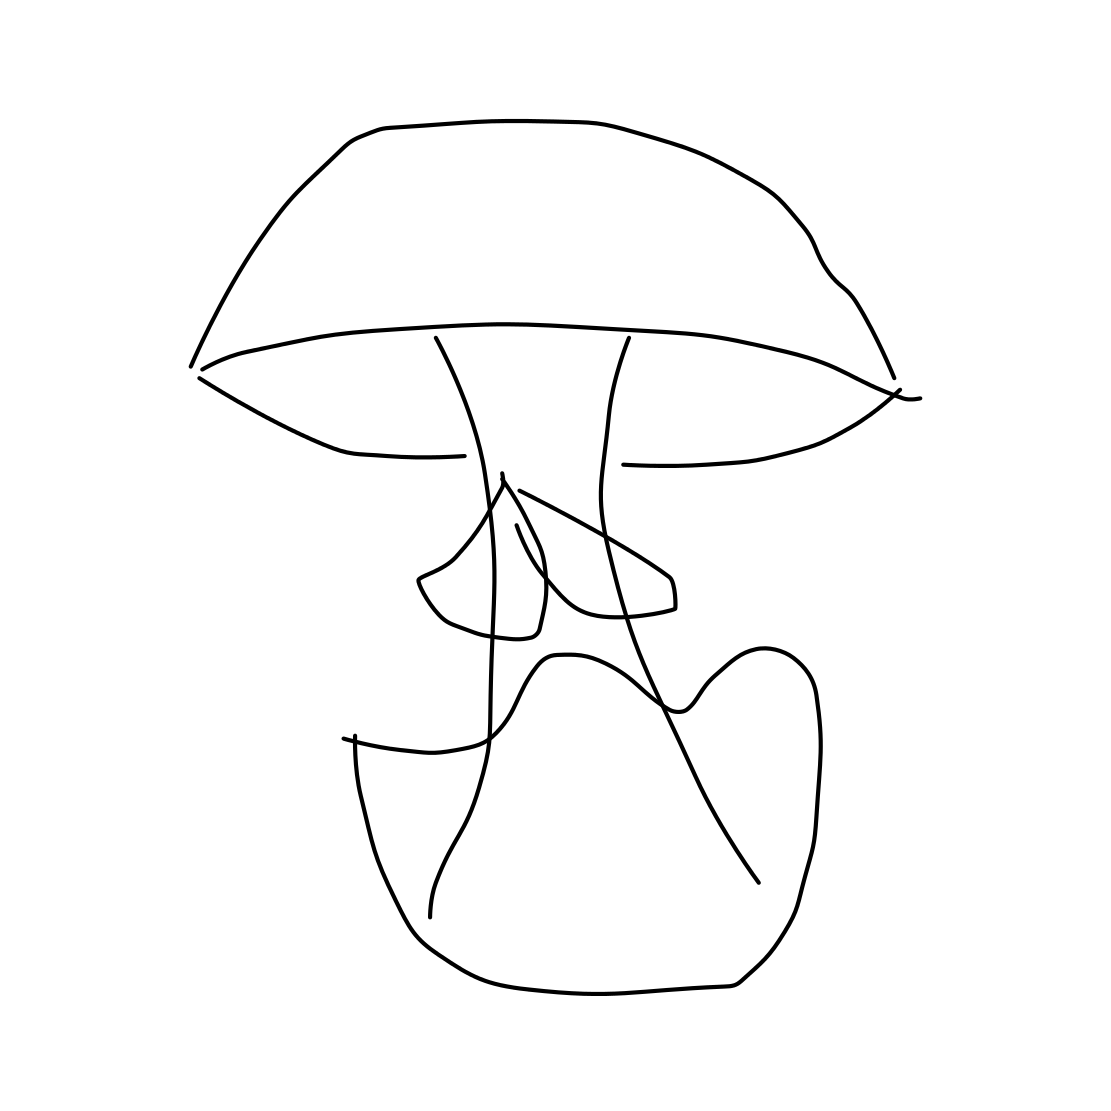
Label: mushroom